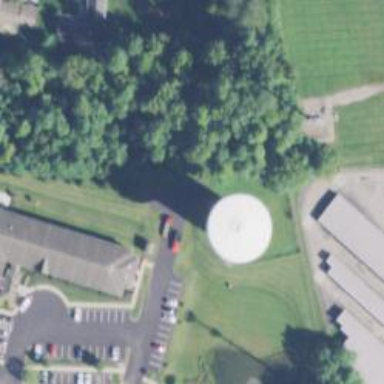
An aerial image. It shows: Water tower that is man-made.